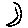
Label: moon